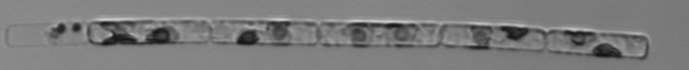
Label: Guinardia_delicatula_TAG_internal_parasite